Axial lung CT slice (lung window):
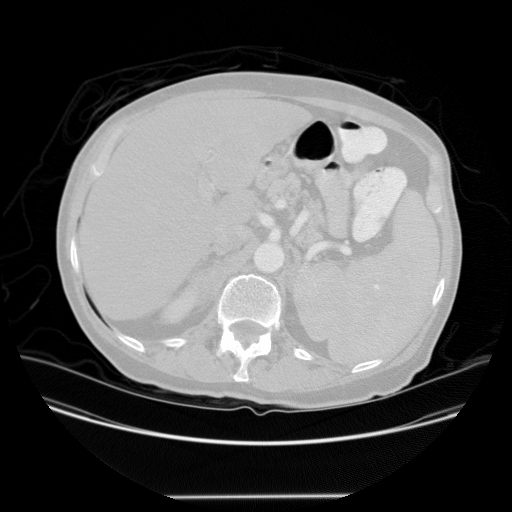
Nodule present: no